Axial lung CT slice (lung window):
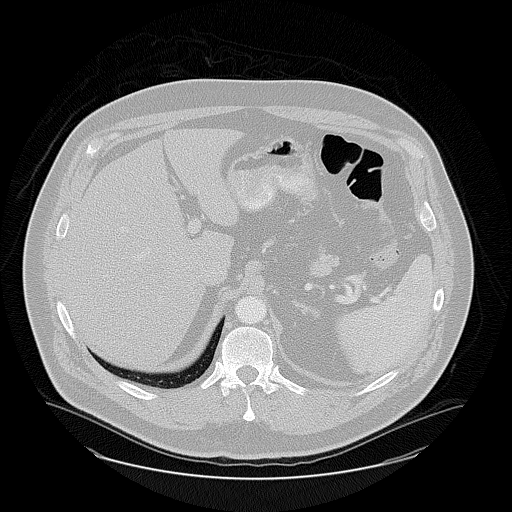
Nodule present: no